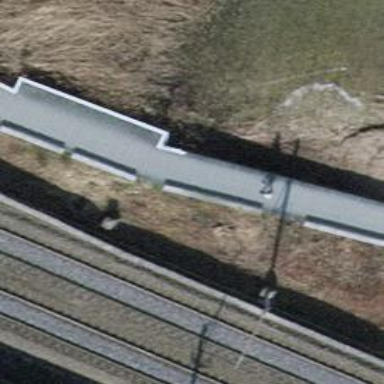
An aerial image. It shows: Boardwalk path crossing over the road.